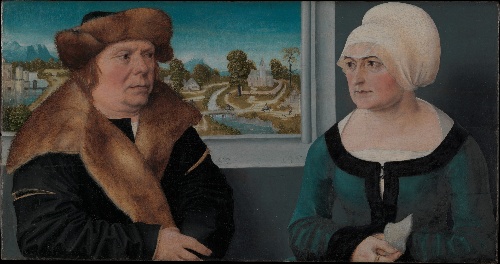
Title: Portrait of a Married Couple (Lorenz Kraffter and Honesta Merz?)
Artist: Ulrich Apt the Elder
Artist bio: German, Augsburg ca. 1460–1532 Augsburg
Date: 1512
Object type: Painting
Classification: Paintings
Medium: Oil on linden
Dimensions: 13 x 24 7/8 in. (33 x 63.2 cm)
Department: European Paintings
Credit line: Rogers Fund, 1912
Accession year: 1912
Repository: Metropolitan Museum of Art, New York, NY
Tags: Couples|Men|Portraits|Women